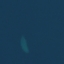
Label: SeaLake